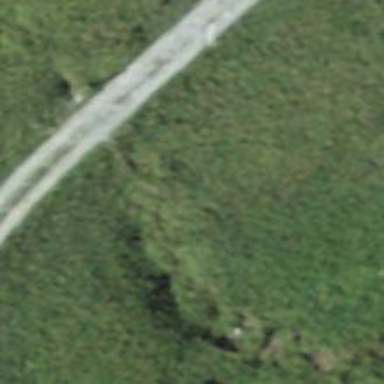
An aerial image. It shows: Culvert tunnel.